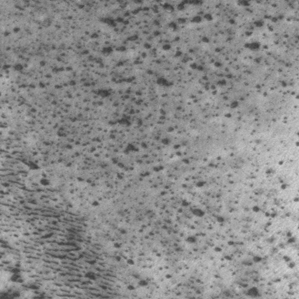
Label: frost